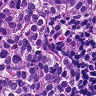
Metastatic tissue present: yes